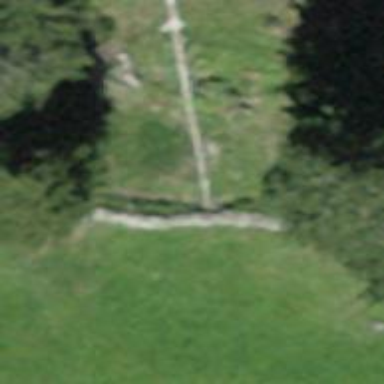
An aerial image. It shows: Dry stone wall barrier.